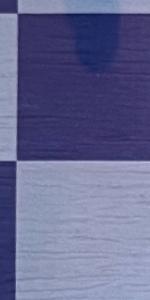
Label: Empty